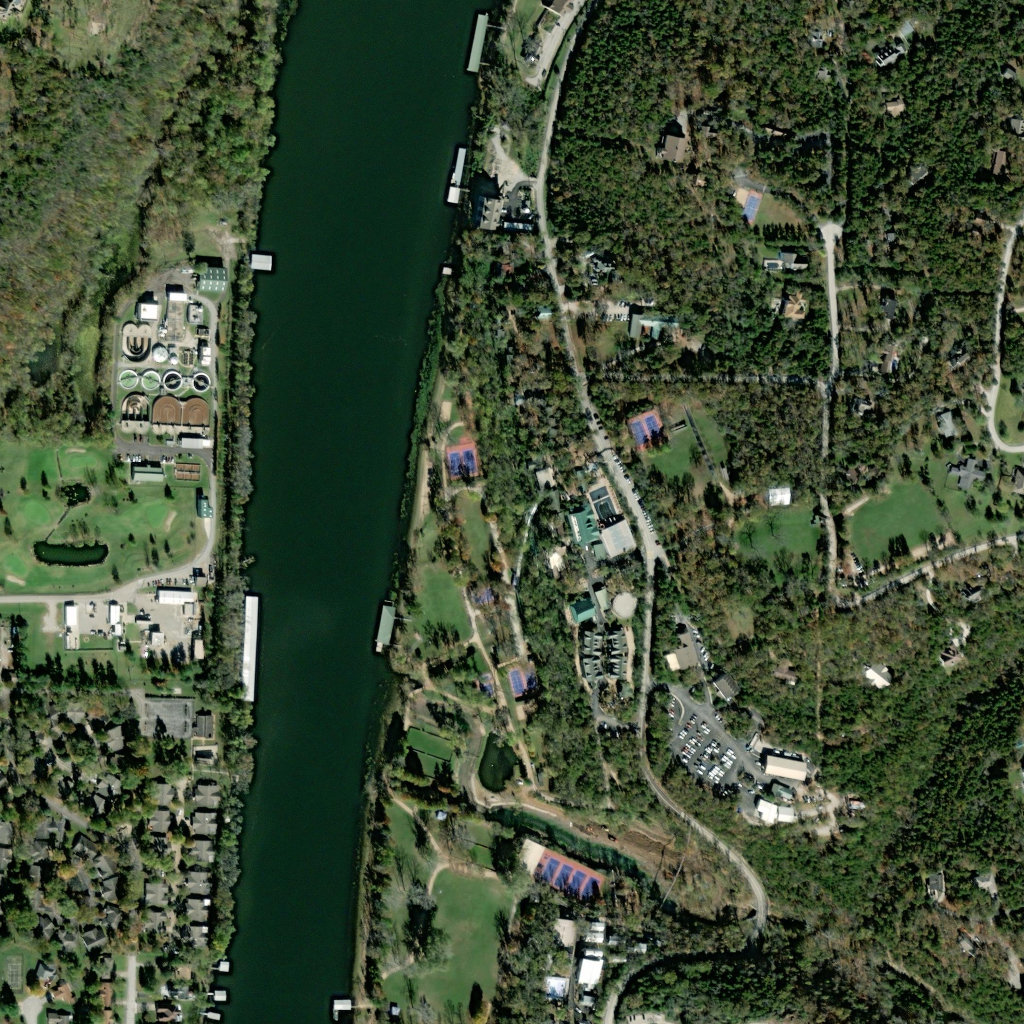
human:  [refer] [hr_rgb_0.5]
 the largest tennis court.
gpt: <box>[[52, 83, 59, 88, 0]]</box>